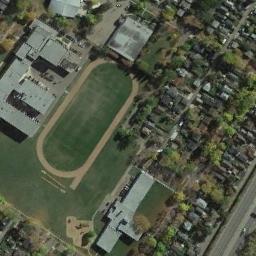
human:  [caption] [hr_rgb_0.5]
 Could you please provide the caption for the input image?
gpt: The ground track field is surrounded by some trees and houses arranged neatly .

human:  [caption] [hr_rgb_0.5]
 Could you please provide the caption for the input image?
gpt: There is a building on the left of the track .

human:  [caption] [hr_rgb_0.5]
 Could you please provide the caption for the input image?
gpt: The ground track field is surrounded by buildings .

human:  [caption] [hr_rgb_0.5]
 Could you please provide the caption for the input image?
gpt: The track and field are built on the lawn, Next to the residential area .

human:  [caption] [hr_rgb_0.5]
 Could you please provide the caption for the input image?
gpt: There are some gray buildings around the ground track field with a yellow track .